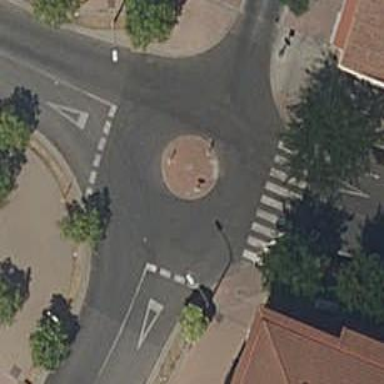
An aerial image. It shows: Residential road that intersects with roundabout.